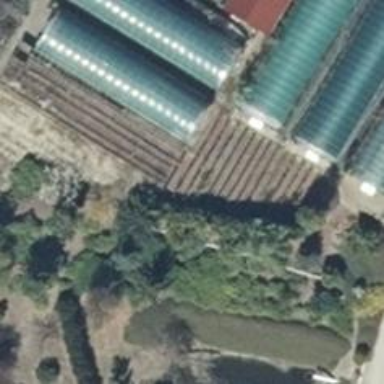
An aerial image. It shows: Garden center.